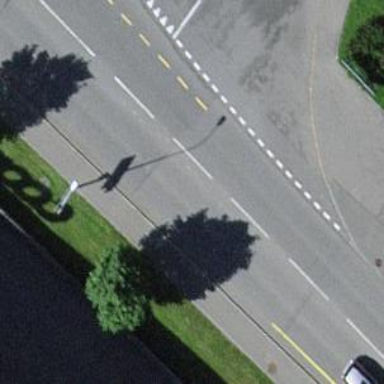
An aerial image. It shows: Tertiary road with asphalt surface. The road has cycle lane on the left side.